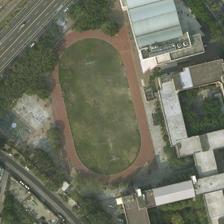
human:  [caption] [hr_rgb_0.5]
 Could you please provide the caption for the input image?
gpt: a playground semisurrounded by many buildings are next to a road .

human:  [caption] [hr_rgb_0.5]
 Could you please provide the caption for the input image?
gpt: a playground semi-surrounded by some green trees and many buildings is next to a road .

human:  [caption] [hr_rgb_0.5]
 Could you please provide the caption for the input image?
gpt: many buildings and some green trees are around a playground .

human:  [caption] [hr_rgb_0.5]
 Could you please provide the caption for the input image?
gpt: the football field located in a triangular area filled with plants, with basketball courts aside .

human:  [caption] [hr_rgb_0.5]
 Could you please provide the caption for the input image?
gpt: a playground semisurrounded by many buildings are next to a road .